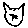
Label: cat